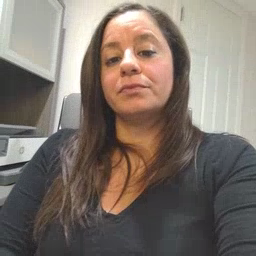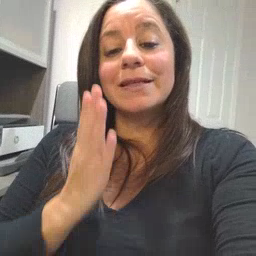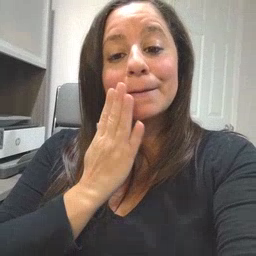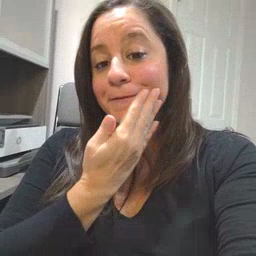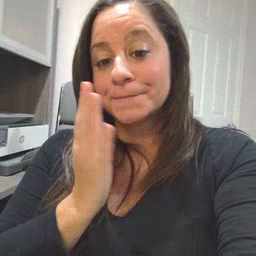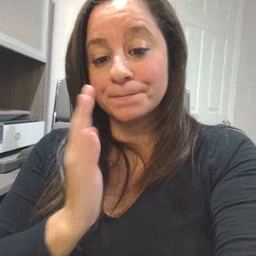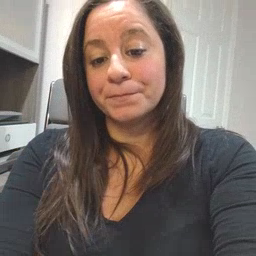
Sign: napkin